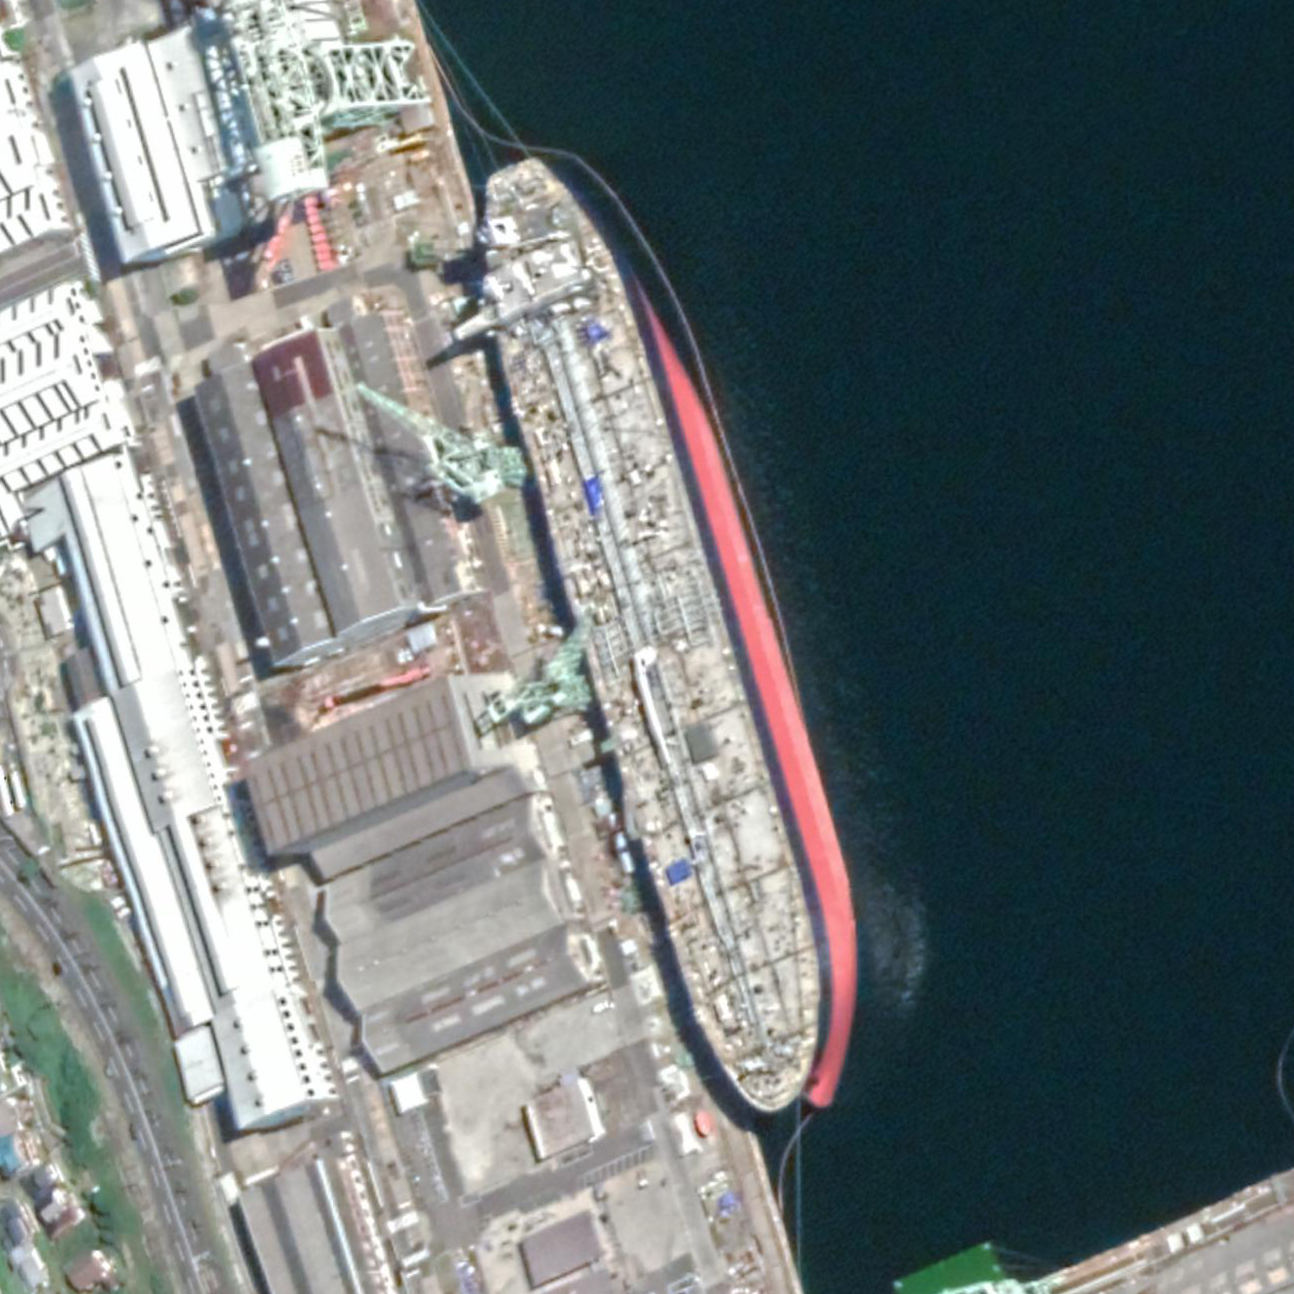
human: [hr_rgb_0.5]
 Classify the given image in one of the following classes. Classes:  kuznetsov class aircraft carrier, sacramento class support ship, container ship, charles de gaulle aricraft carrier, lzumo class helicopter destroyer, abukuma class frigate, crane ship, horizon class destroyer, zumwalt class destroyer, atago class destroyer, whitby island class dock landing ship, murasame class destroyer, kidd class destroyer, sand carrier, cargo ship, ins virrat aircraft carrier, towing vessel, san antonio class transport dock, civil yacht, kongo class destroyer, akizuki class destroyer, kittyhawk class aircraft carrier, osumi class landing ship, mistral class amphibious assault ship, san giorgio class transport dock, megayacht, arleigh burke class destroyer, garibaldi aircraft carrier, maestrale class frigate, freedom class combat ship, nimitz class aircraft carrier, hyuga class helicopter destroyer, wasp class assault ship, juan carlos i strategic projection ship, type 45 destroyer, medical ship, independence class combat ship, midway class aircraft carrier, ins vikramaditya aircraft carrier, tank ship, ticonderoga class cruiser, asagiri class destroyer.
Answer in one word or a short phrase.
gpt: Tank ship